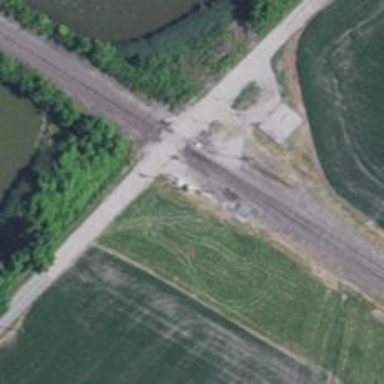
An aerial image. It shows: Railway spur junction.